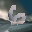
Label: 6